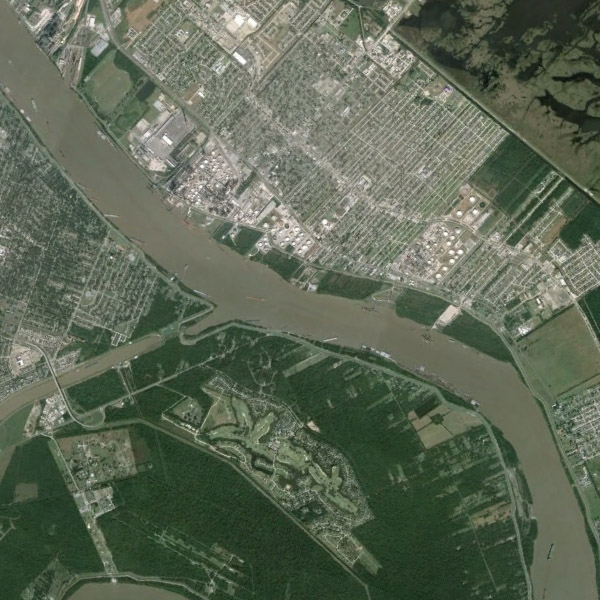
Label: River